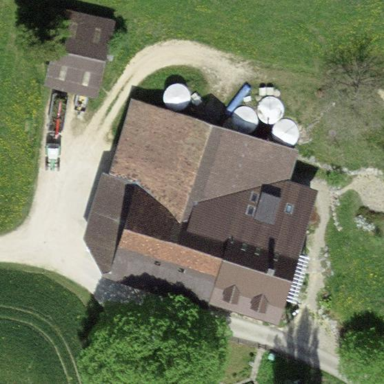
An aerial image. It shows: Farmyard area.